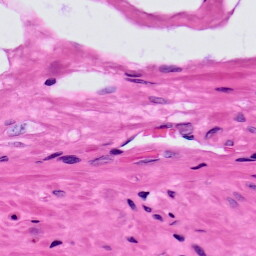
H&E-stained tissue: Prostate